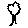
Label: tree